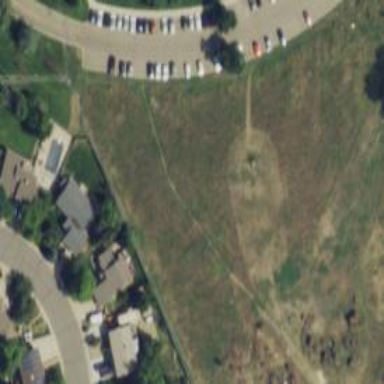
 perfect for leisurely sports activities."